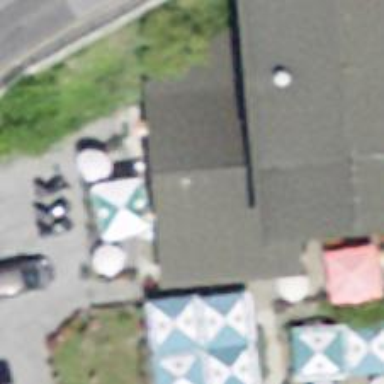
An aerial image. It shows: Restaurant.